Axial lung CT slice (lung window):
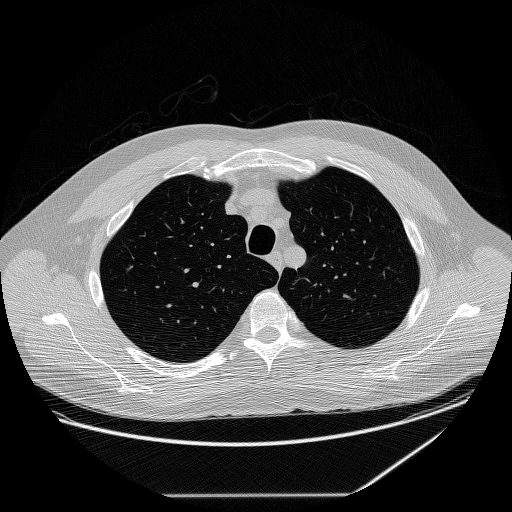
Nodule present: no